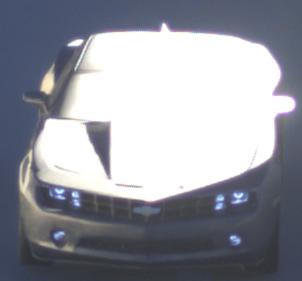
Make: Chevrolet
Model: Camaro Cabriolet 6.2 V8
Detailed model: Camaro (V) Coupé
Model produced from: 2011/09
Model produced until: 2014/02
Doors: 2
Color: gray
Road condition: dry road
Daytime: sunrise or sunset
Contrast: high contrast